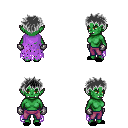
a pixel art fantasy rpg character, female body template, orc, green skin, maroon tattered cape, magenta pants, gray bedhead hairstyle, metal gloves, black slippers, four views (front, back, left, right), 2x2 character sprite sheet, small pixel art, hard edges, no anti-aliasing